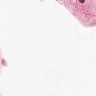
Metastatic tissue present: yes